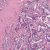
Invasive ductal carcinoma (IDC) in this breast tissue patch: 1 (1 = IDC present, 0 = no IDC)